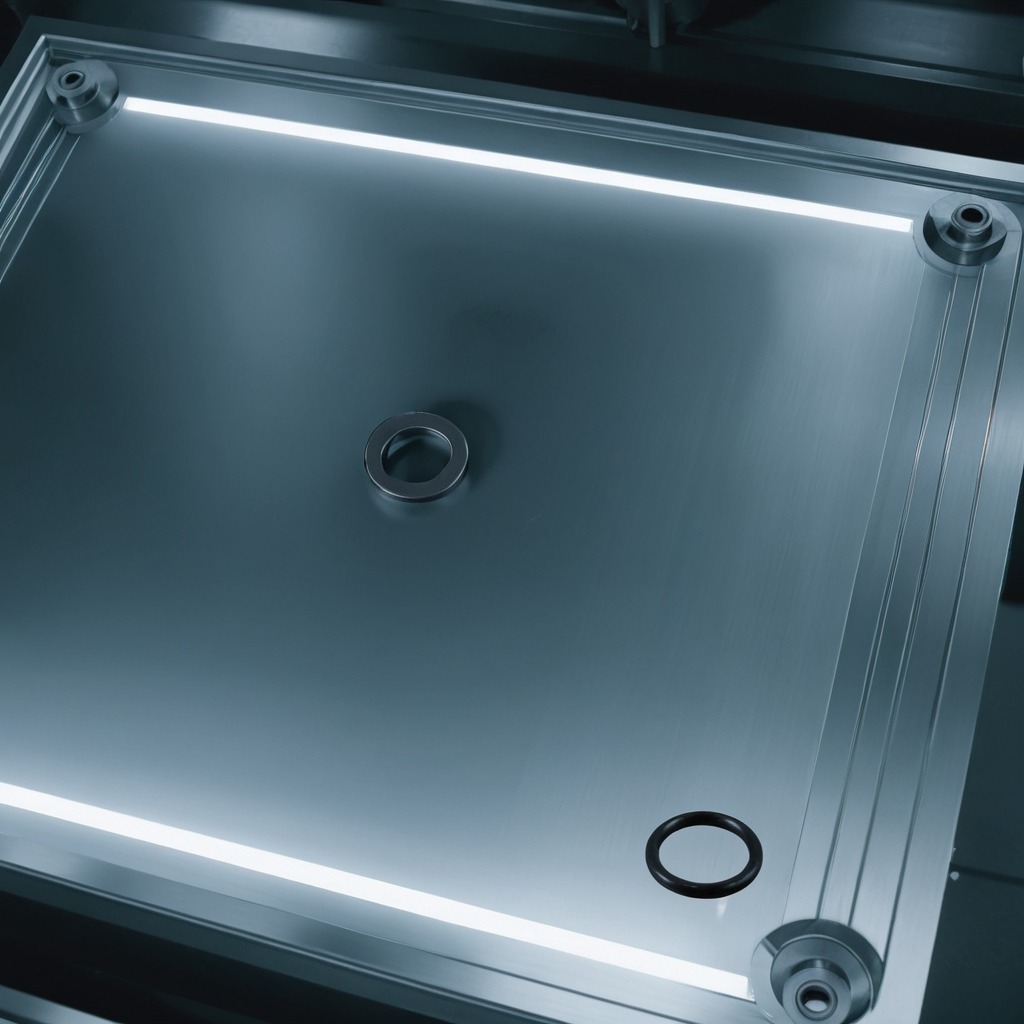
A rubber O-ring is lying on the metal table in a machine shop under fluorescent lights.